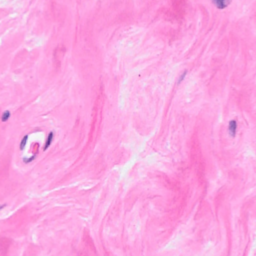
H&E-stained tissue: Breast